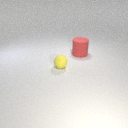
small yellow rubber sphere in front of large red rubber cylinder